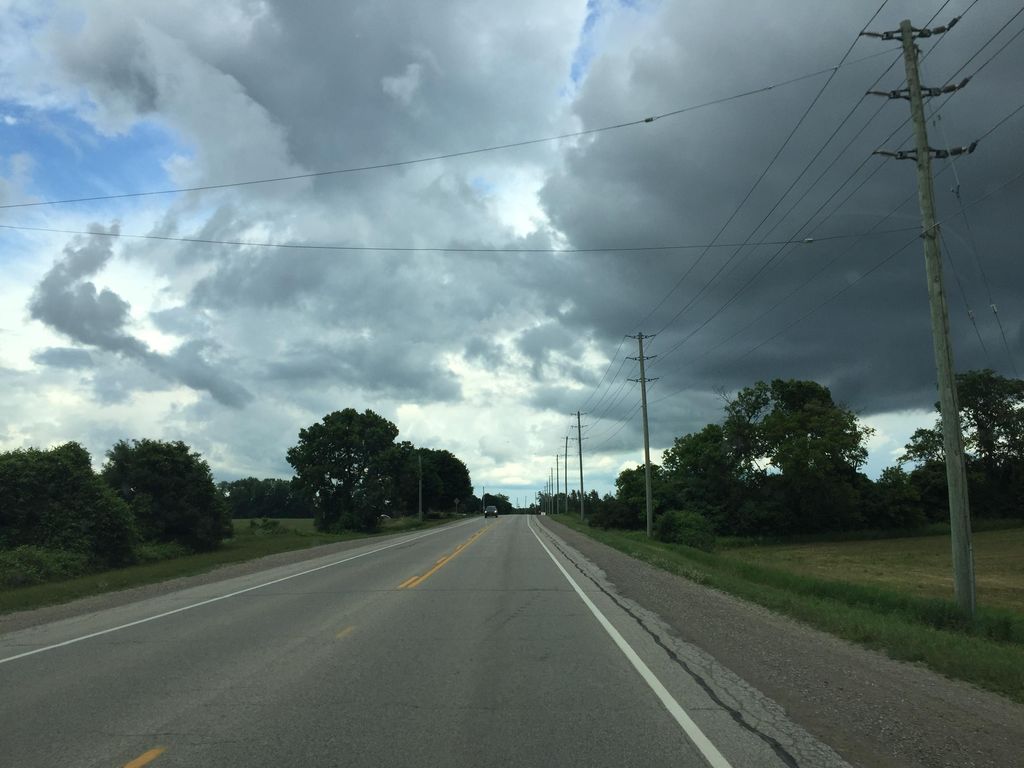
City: kitchener-waterloo